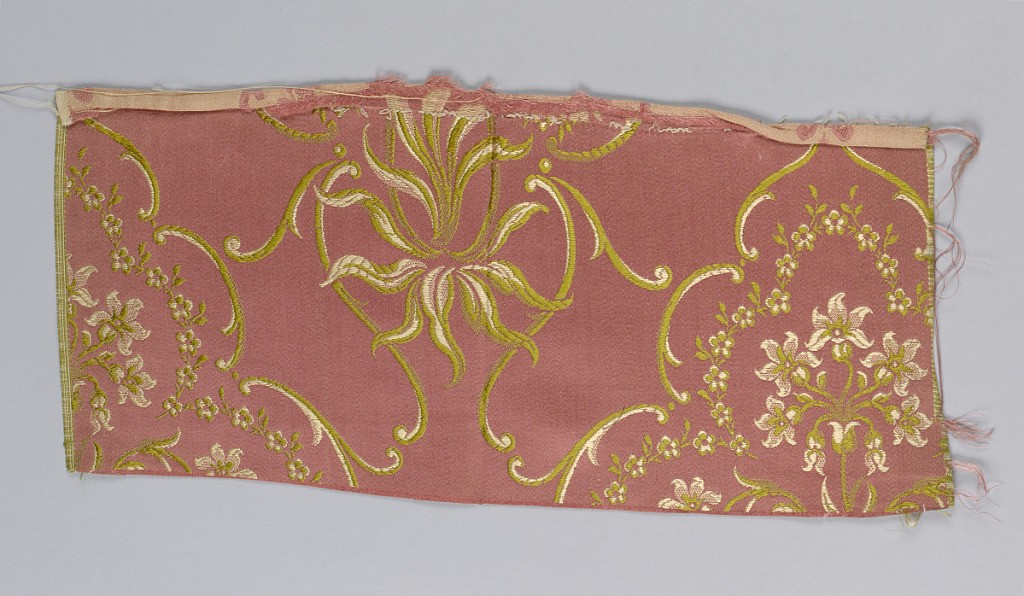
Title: Sample
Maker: Orinoka Mills, Philadelphia, Pennsylvania, USA
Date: ca. 1910
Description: Bright pink ground with green and light yellow floral pattern.